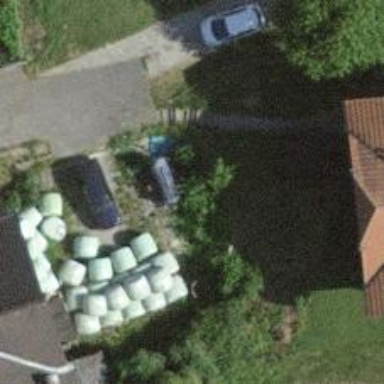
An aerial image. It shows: Farm.